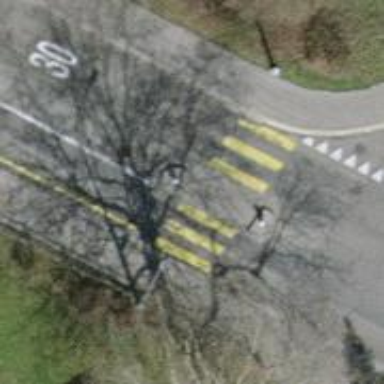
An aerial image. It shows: Zebra crossing with road island.